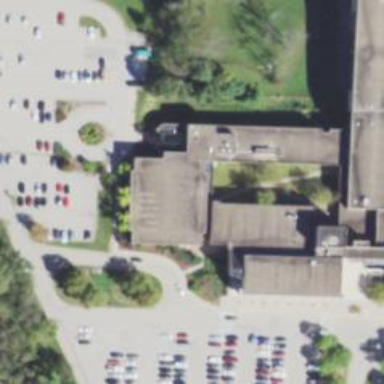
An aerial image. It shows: College building.